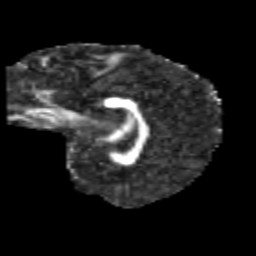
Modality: FA
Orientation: sagittal
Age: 9
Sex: female
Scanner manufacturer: siemens
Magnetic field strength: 3 T
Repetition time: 3.8 s
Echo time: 0.07 s